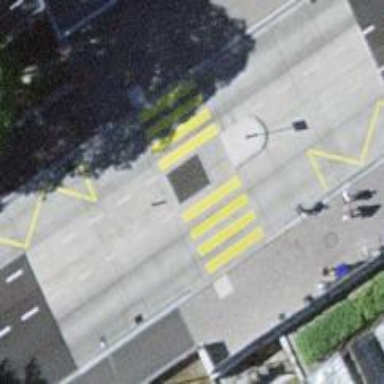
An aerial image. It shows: Footway made of asphalt leading to traffic island.